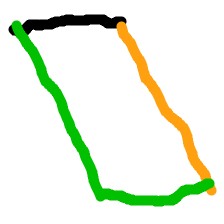
Shape: parallelogram